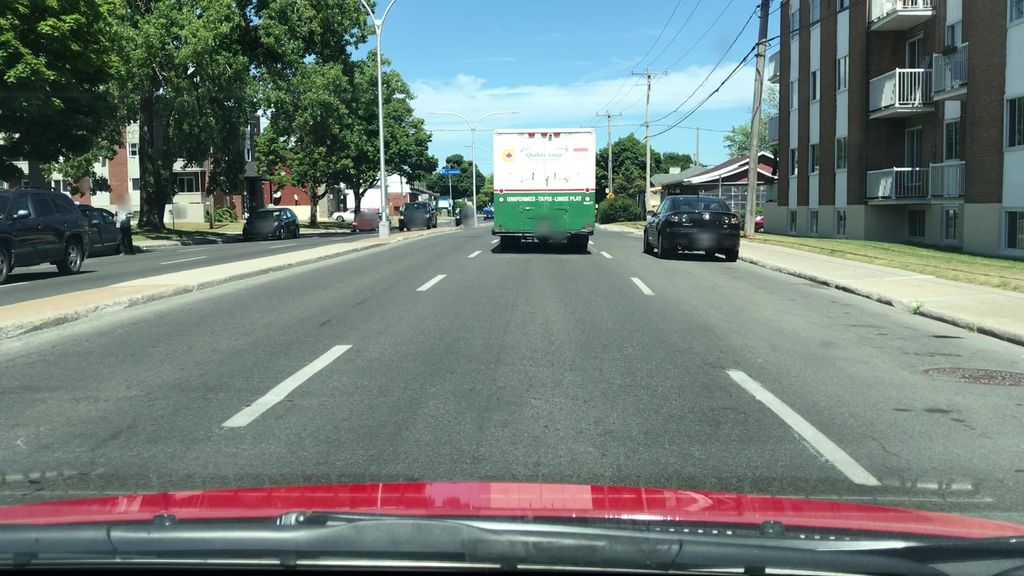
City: montreal